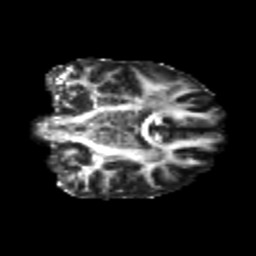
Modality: FA
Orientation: coronal
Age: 22
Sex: male
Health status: healthy
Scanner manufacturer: philips
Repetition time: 7.387 s
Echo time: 0.08599 s